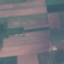
Land use / land cover class: AnnualCrop